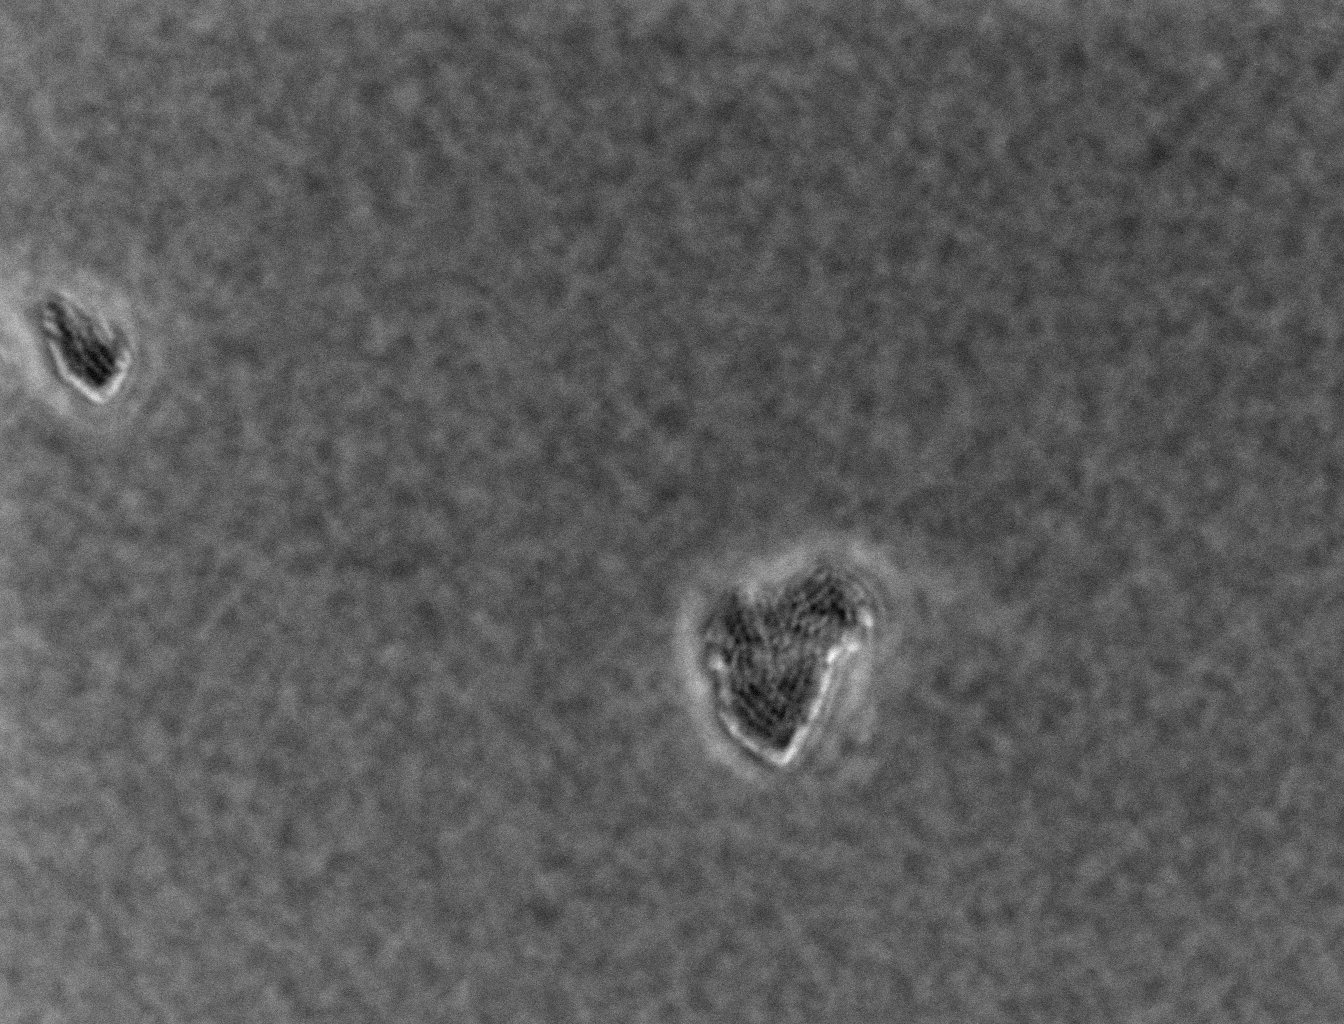
Defocused phase contrast microscopy, 60x objective, 3 h incubation